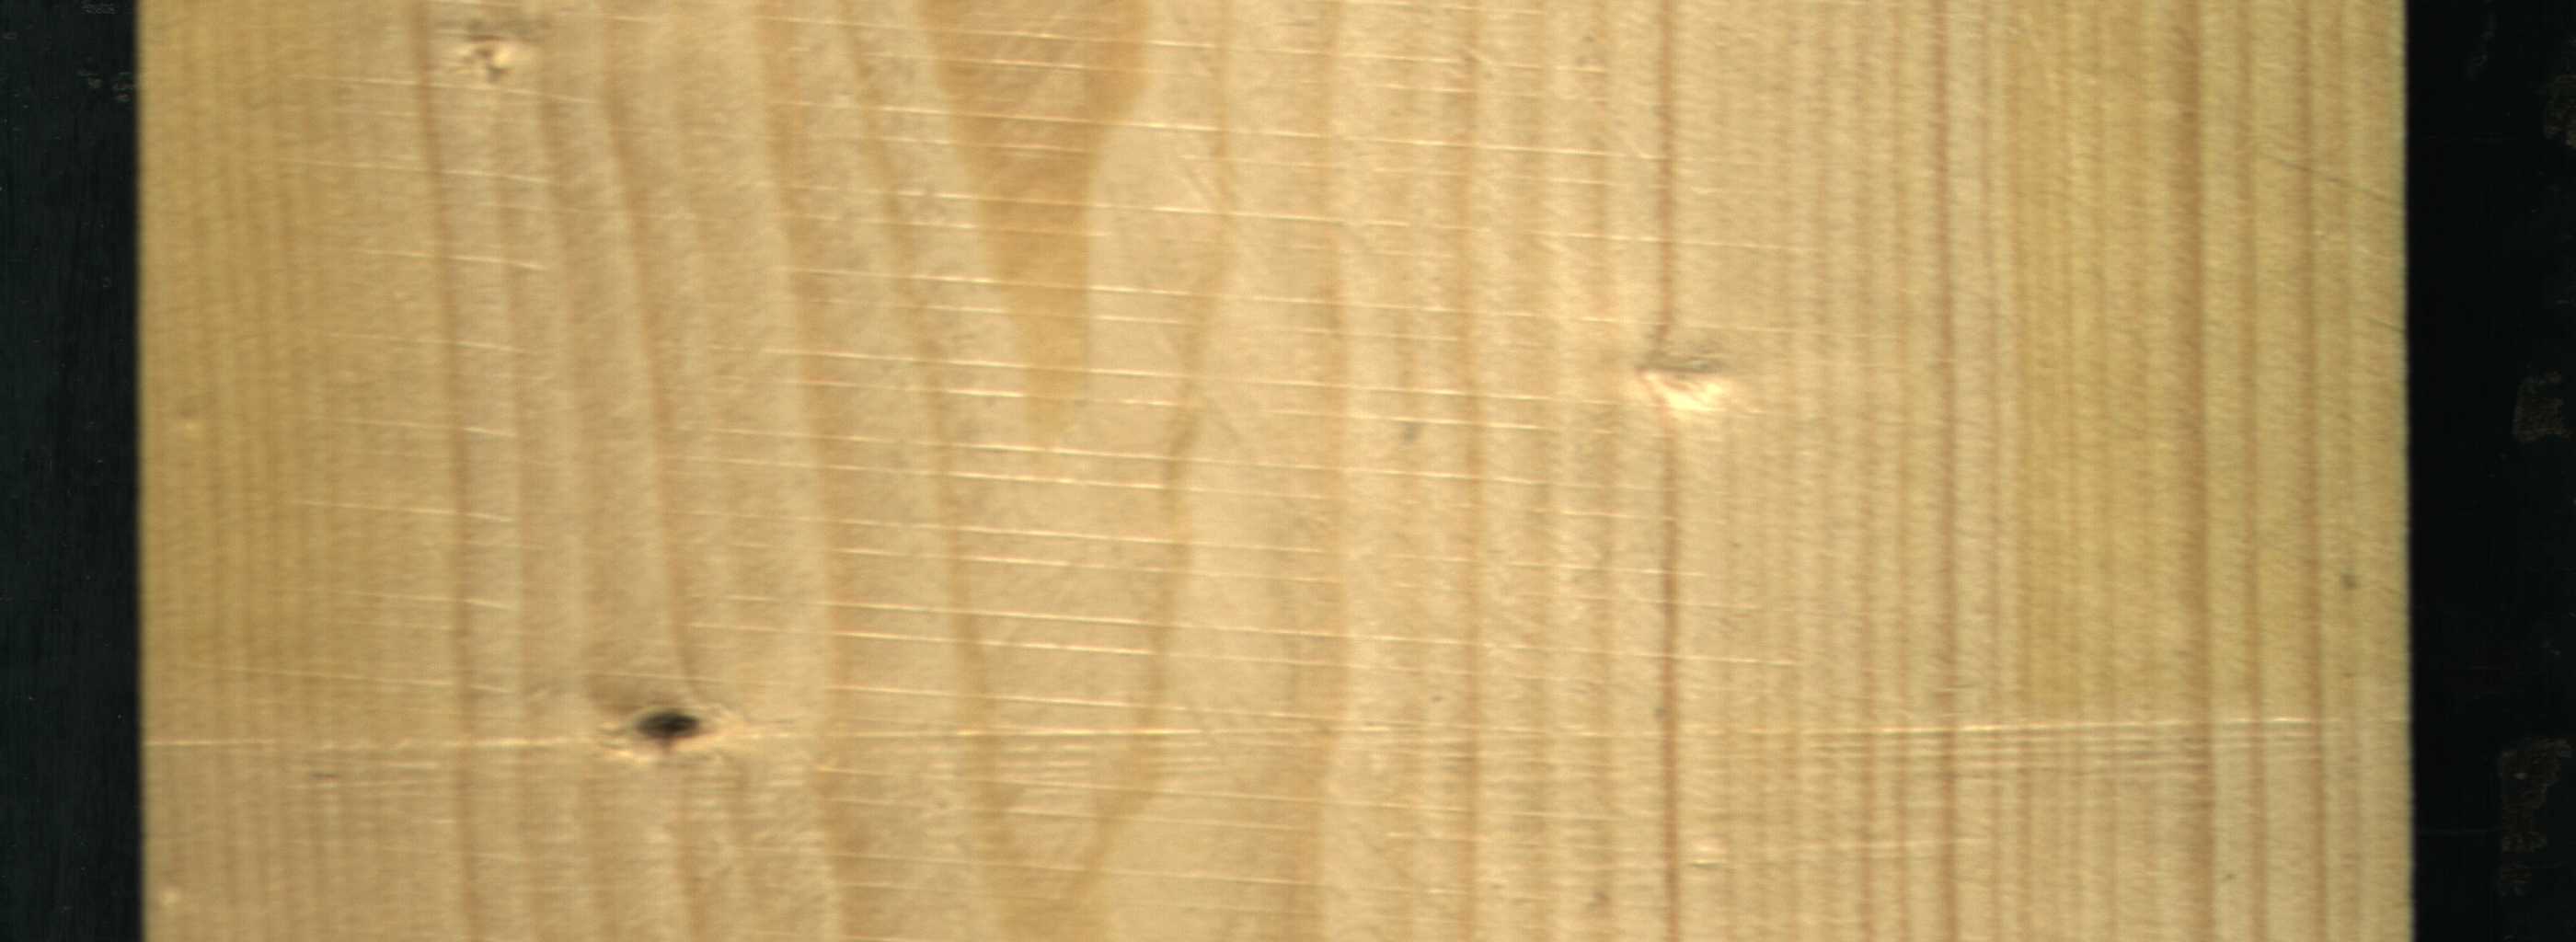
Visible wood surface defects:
Live_Knot